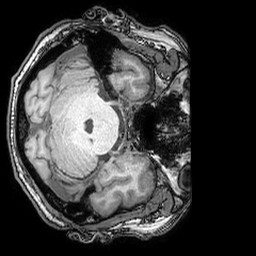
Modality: T1w
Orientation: axial
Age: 37
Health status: ill
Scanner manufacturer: philips
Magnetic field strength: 3 T
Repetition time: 0.007 s
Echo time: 0.003501 s